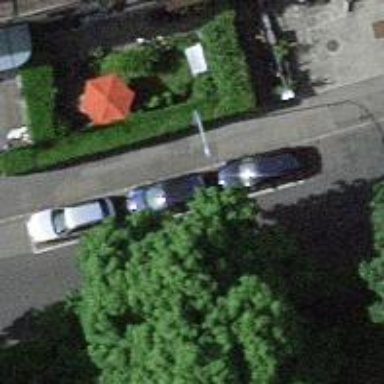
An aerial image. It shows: Charging station.